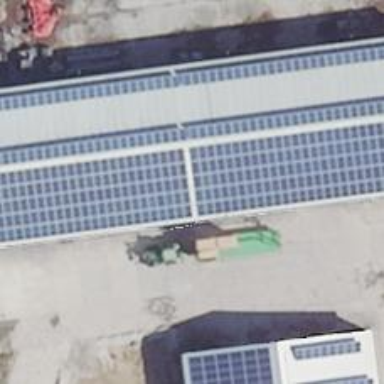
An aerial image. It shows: Solar photovoltaic panel generator producing electricity in small installation.